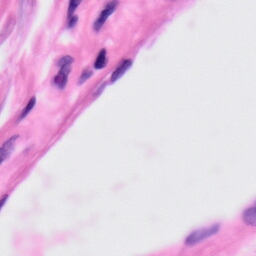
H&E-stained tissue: Skin